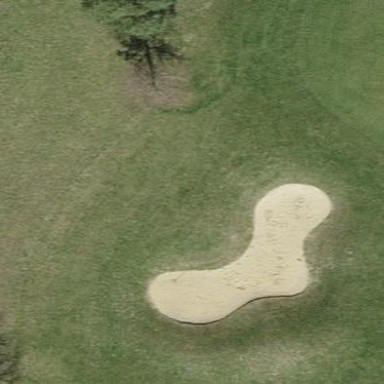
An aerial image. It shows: Sandy area is golf bunker.